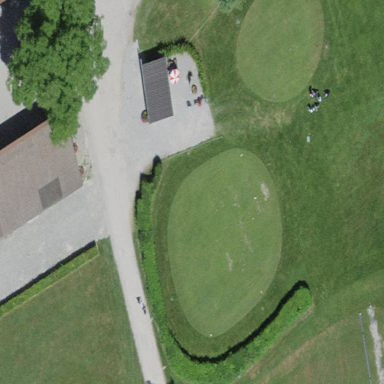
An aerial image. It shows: Grass area designated as golf tee.